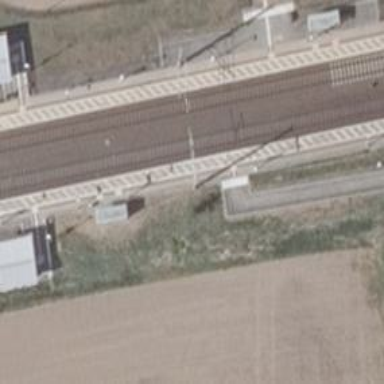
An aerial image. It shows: Platform edge at railway station.